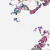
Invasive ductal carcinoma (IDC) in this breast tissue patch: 0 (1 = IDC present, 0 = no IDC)